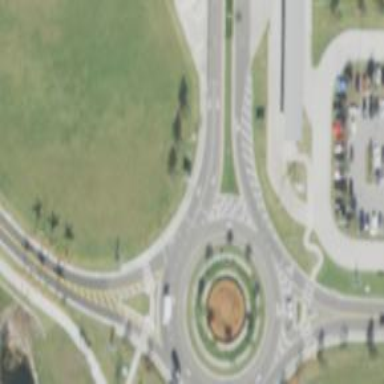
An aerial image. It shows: Tertiary road made of asphalt leading to roundabout junction.